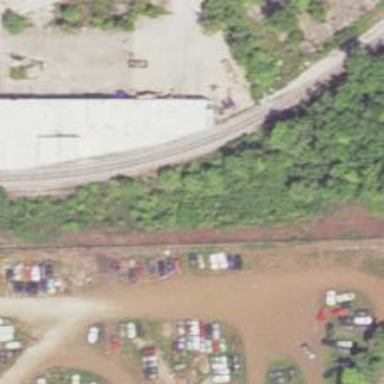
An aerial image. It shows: Abandoned railway.